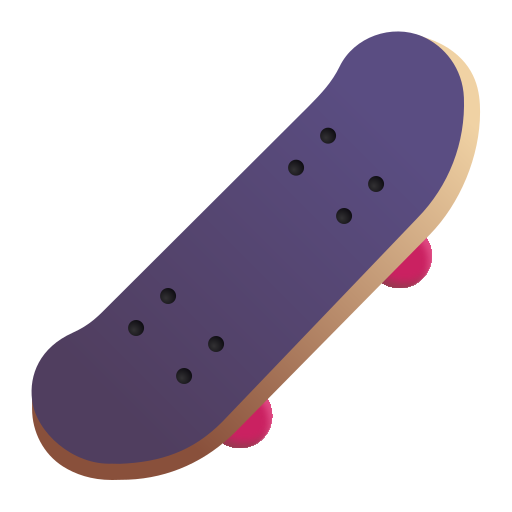
skateboard color